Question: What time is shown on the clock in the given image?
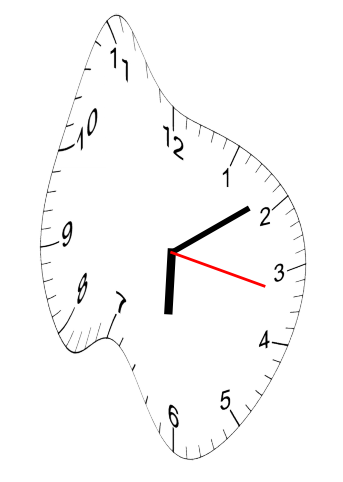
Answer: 06:09:17